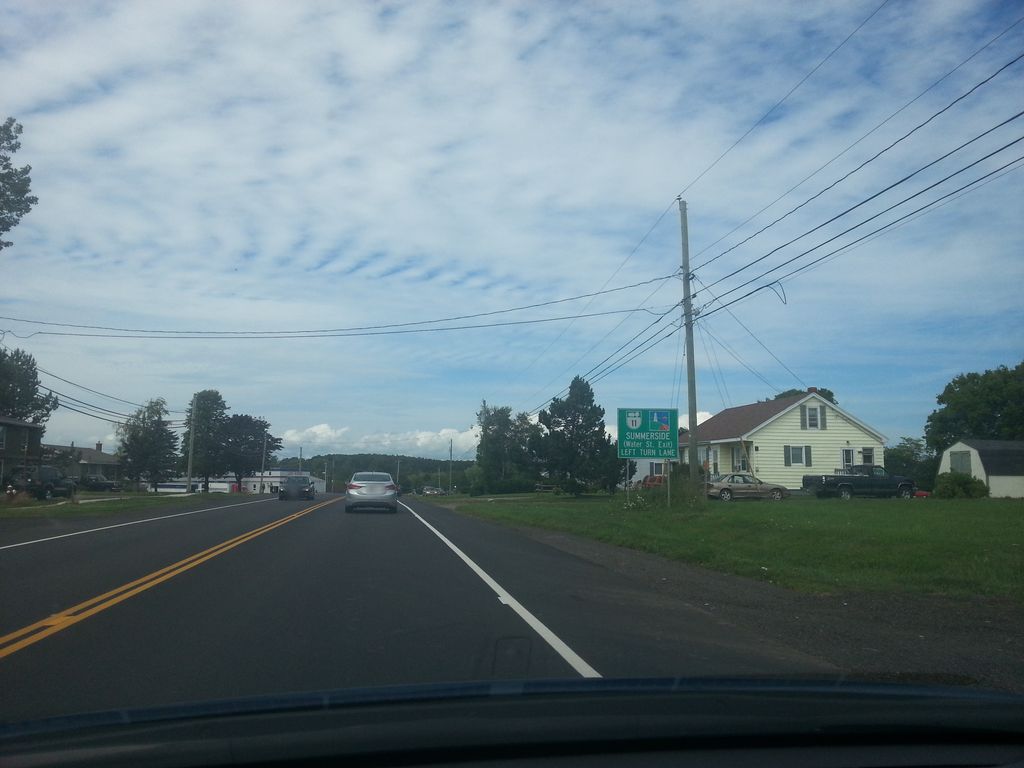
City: charlottetown